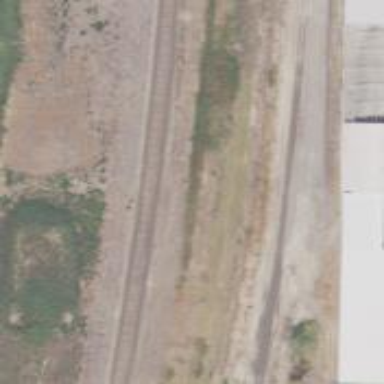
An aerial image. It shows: Abandoned railway.